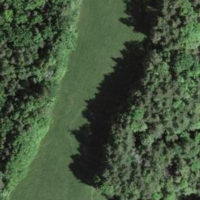
EUNIS habitat code: 44
Species observed at this site:
Neottia nidus-avis
Neottia ovata
Anacamptis pyramidalis
Cephalanthera damasonium